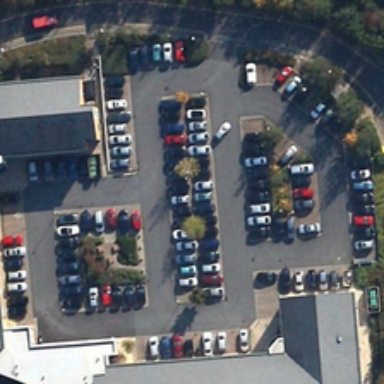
Four rows of cars are on the wide road .